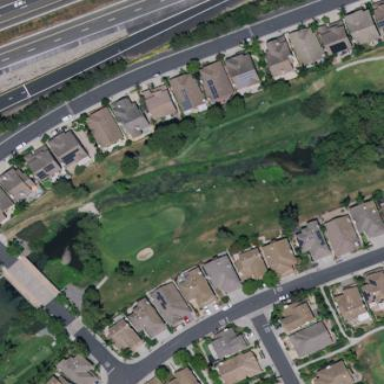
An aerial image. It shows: Golf fairway in the image.